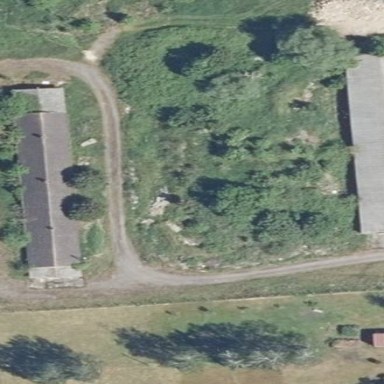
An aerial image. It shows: Farmyard area.